Aerial crown-view tile of a tropical tree (Barro Colorado Island, Panama), acquired 20240716:
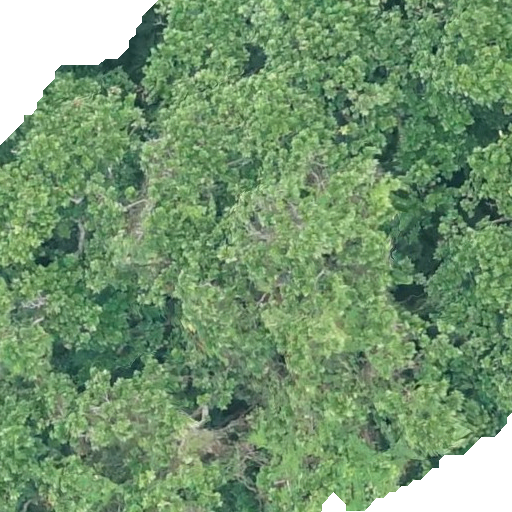
Species: Anacardium excelsum
GBIF accepted scientific name: Anacardium excelsum
Crown area: 544.913 m²